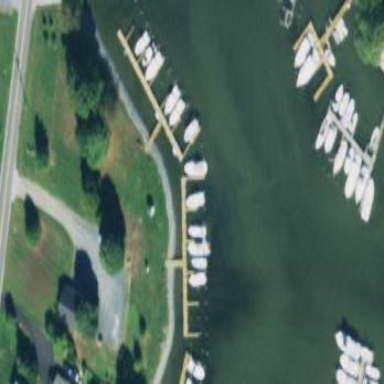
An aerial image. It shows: Marina on leisure land.